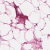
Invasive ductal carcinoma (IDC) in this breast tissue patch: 0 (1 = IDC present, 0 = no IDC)